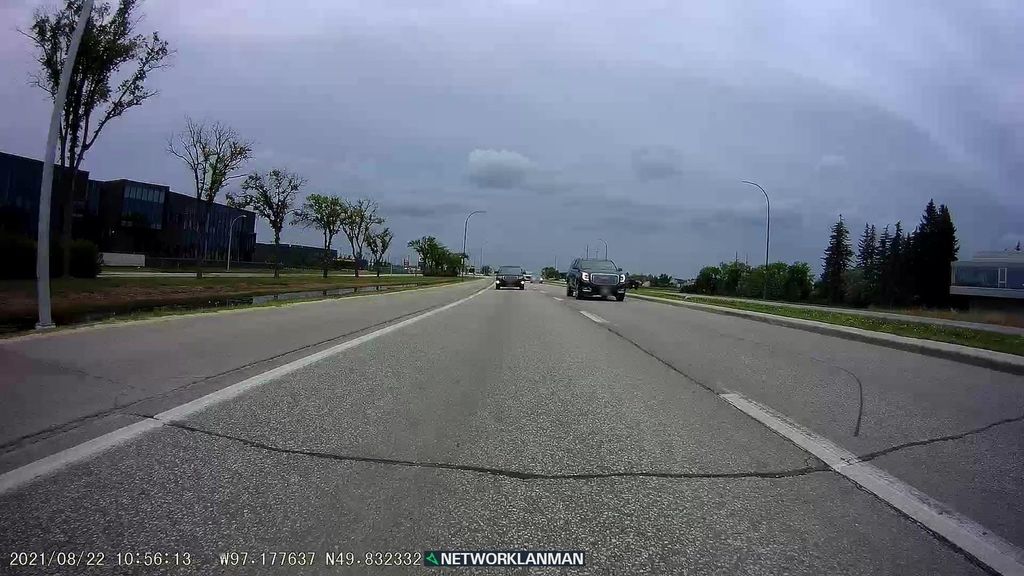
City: winnipeg